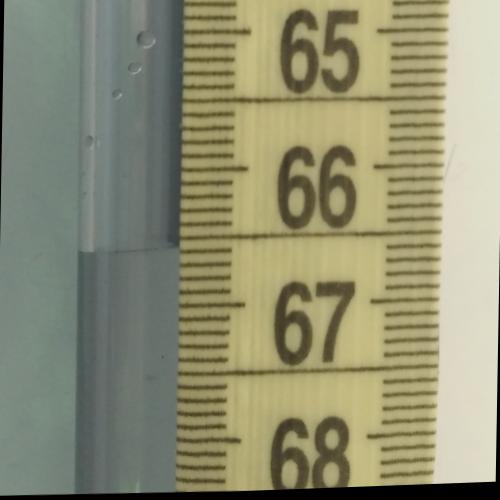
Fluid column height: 66.6 cm